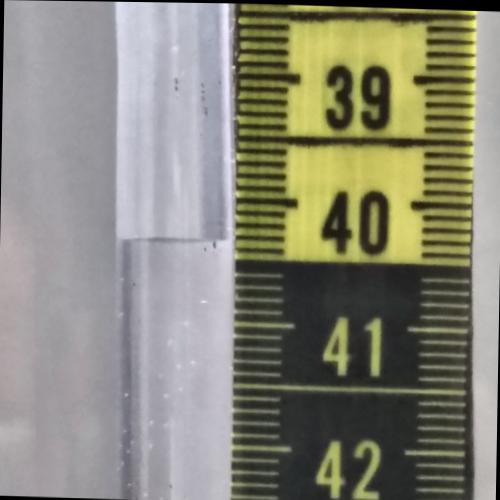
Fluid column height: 40.3 cm